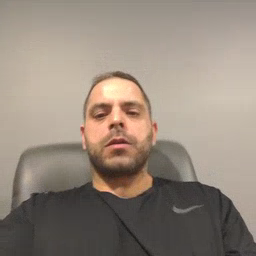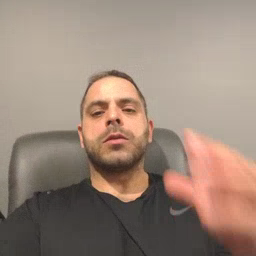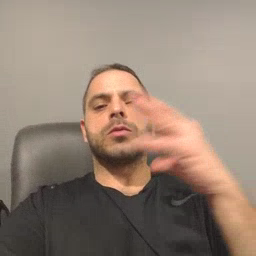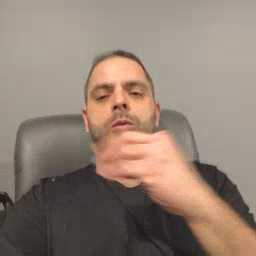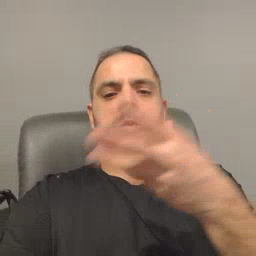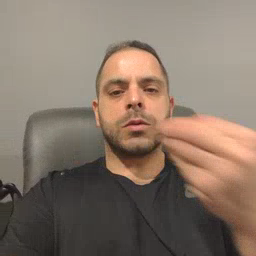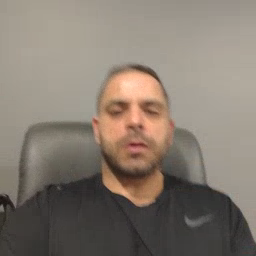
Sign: story